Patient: sex F, age 72
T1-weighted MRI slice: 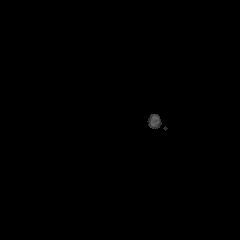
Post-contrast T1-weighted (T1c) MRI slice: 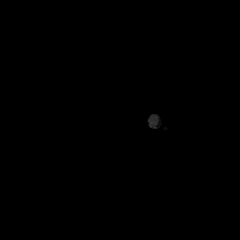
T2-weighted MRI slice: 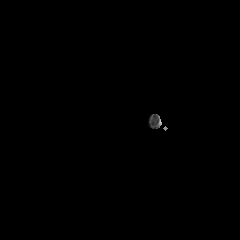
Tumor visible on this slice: no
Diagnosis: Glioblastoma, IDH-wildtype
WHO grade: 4